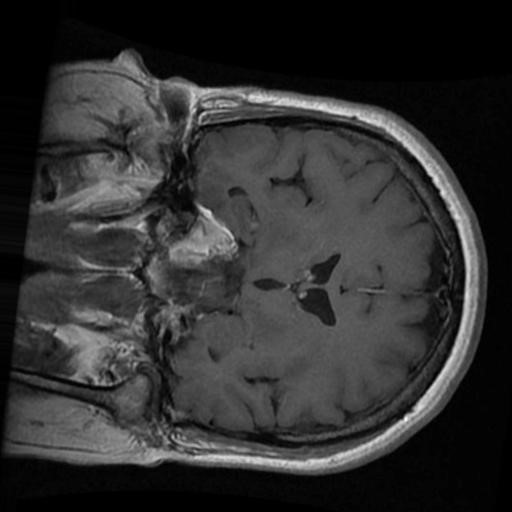
Label: brain_menin